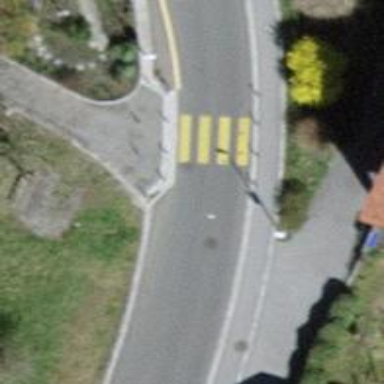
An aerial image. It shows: Marked zebra crossing on the road.